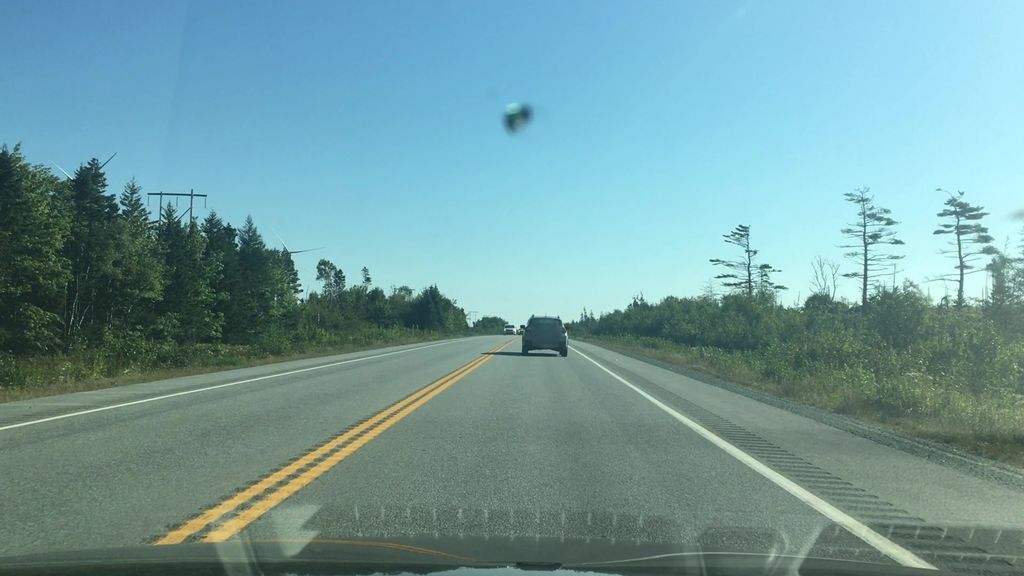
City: halifax